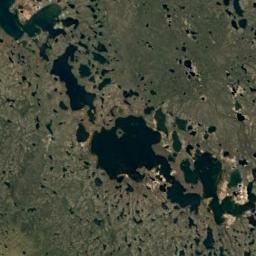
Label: wetland